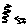
Label: zigzag